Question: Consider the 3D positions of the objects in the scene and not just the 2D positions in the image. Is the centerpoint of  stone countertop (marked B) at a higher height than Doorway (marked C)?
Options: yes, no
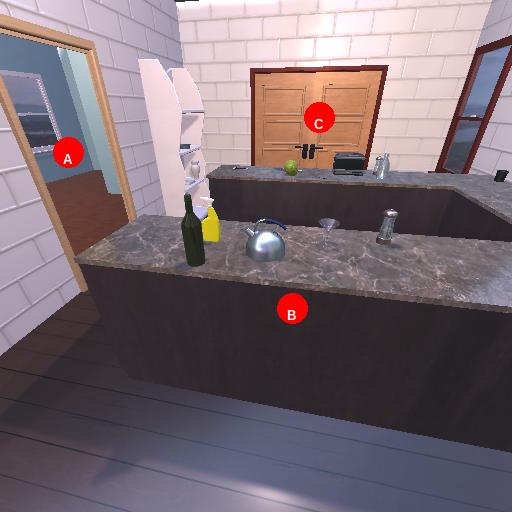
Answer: yes